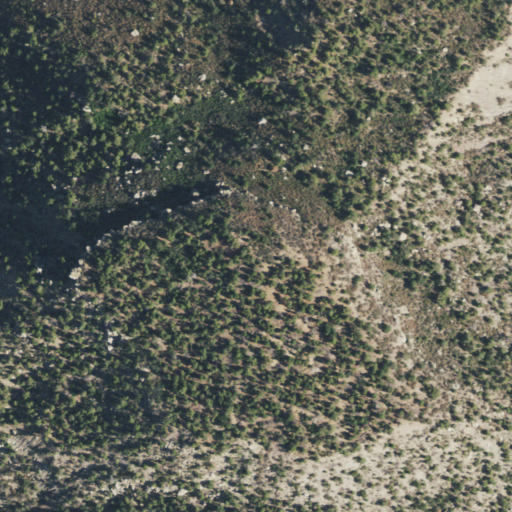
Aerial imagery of mountain in Colorado named Round Top Mountain containing evergreen forest and shrub